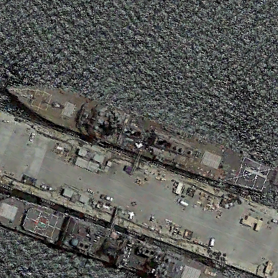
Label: destroyer